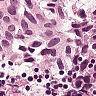
Metastatic tissue present: yes